Interaction volume radius: 5 \u00c5
Interaction volume height: 25 \u00c5
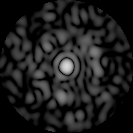
Disorder parameter: 0.8288